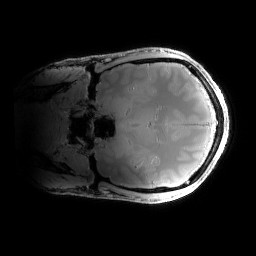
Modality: PDw
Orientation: coronal
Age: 32
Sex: male
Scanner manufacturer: siemens
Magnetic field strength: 6.98 T
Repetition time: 1.3 s
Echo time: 0.00231 s